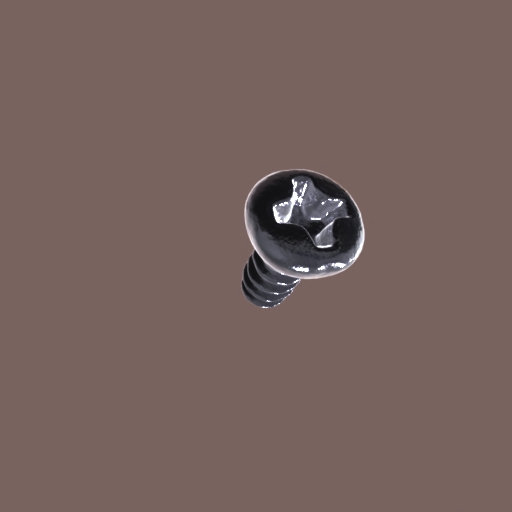
Label: screw